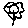
Label: flower